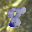
Label: 8